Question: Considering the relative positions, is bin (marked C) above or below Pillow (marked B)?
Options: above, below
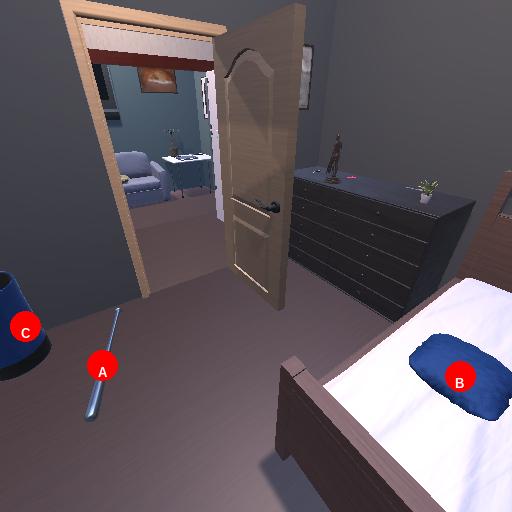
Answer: above